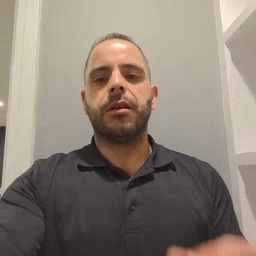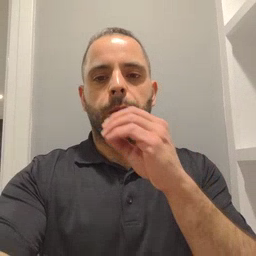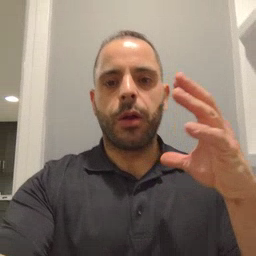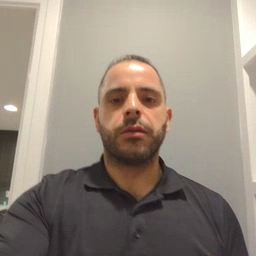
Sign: balloon